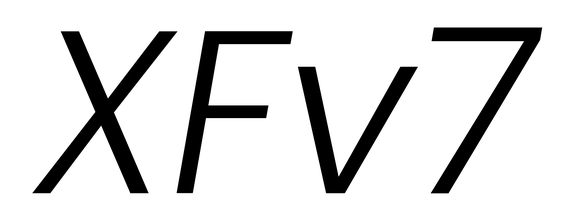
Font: Poppins-LightItalic